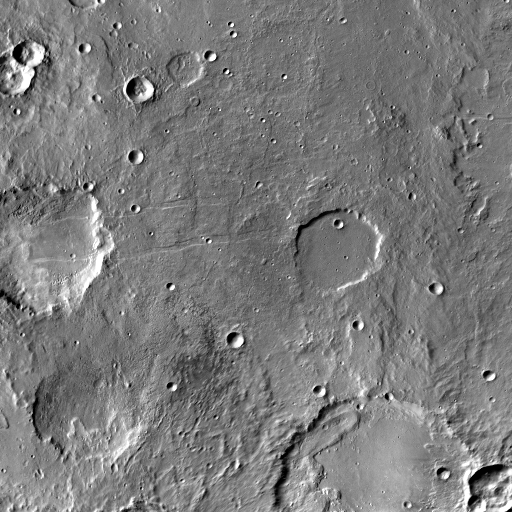
Crater classes present: Background, Other, Layered, Buried, Secondary